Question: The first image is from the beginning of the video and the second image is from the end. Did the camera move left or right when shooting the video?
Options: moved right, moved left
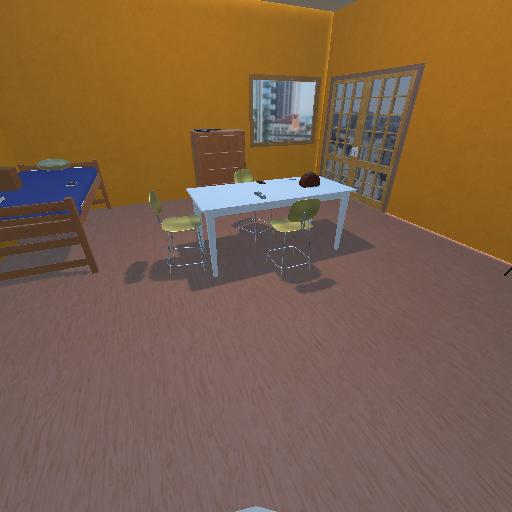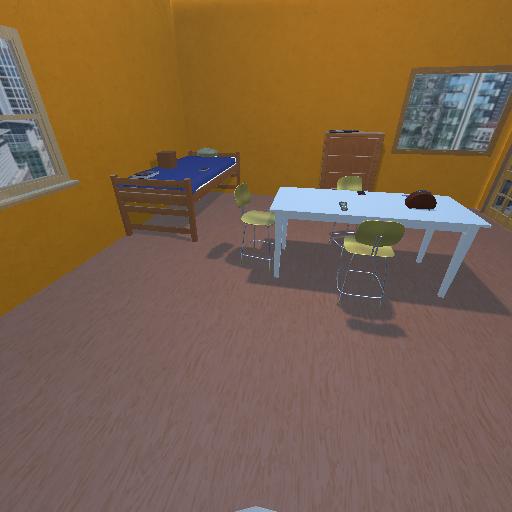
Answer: moved right